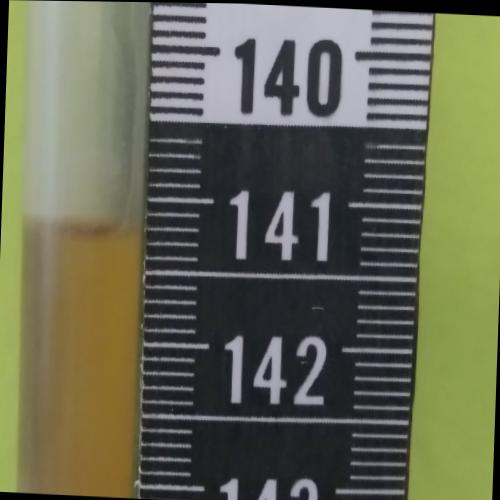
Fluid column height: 141.2 cm